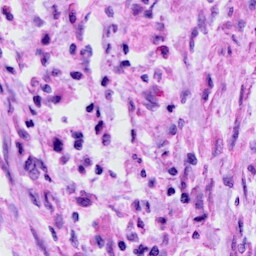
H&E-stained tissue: Cervix